Interaction volume radius: 10 \u00c5
Interaction volume height: 20 \u00c5
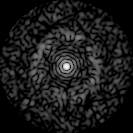
Disorder parameter: 0.8393